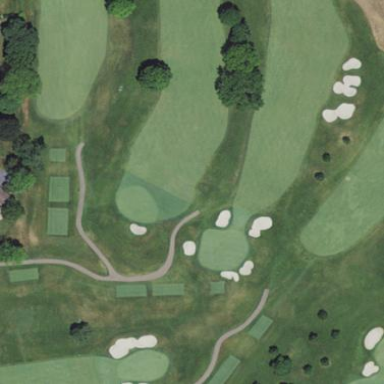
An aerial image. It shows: Grassy area designated as golf fairway.